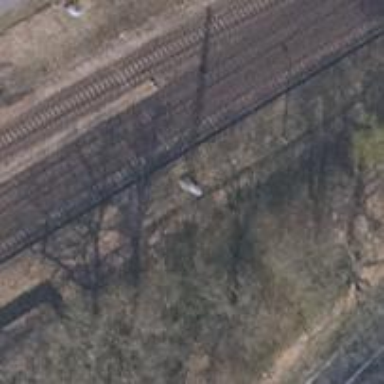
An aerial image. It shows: Milestone along the railway track with catenary mast.